Question: I have SQL Server 2014, 2 tables "doubles" and "export_table" with the same fields: "code", "inn". These tables contain duplicates; if the "Inn" fields match, the "code" also matches.
1. I need to take each value of the "Inn" field from the "doubles" table for which there are duplicates in this table and there are values in the second table.
2. For each duplicate of the selected "Inn" value from the first table, check to see if all the "codes" in the "export_table".
3. If there are none, then delete all "codes" from the "export_table" table corresponding to the codes of "doubles" table.
Below is the code what I am trying.
'''
SELECT count([t1].inn) as r1,t1.inn,count([t2].inn) as r2,t2.inn
FROM [export_table] as t1 right join doubles as t2 on
t1.inn=t2.inn group by t1.inn,t2.inn order by r2 asc
'''
 "task"
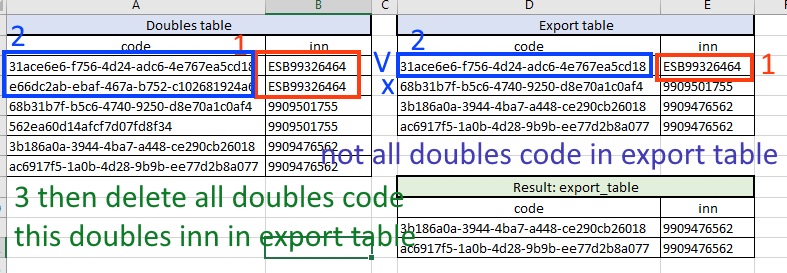
Answer: Please try this (I used temp tables, but please replace with your regular tables):
'''
IF (OBJECT_ID('tempdb..#doubles') IS NOT NULL)
BEGIN
DROP TABLE #doubles
END;
IF (OBJECT_ID('tempdb..#export_table') IS NOT NULL)
BEGIN
DROP TABLE #export_table
END;
CREATE TABLE #doubles ([code] varchar(100), inn varchar(50))
CREATE TABLE #export_table ([code] varchar(100), inn varchar(50))
Insert INTO #doubles([code], [inn])
values
('c1', 'inn1')
, ('c2', 'inn1')
, ('c3', 'inn2')
, ('c4', 'inn2')
, ('c5', 'inn3')
, ('c6', 'inn3')
Insert INTO #export_table([code], [inn])
values
('c1', 'inn1')
, ('c3', 'inn2')
, ('c5', 'inn3')
, ('c6', 'inn3')
-- if you want to see what gets deleted comment line with delete and uncomment the line with select.
delete et
--select et.*
from #export_table et
join (
select t1.inn, t1.code
from (select code, inn, Row_number() over (PARTITION BY inn order by inn) as dup_cnt from #doubles) t1
left join #export_table t2 on t2.inn = t1.inn and t2.code = t1.code
where t2.code is null and t1.code is not null and t1.dup_cnt > 1
) tbl on et.inn = tbl.inn
-- Based on the description, #doubles should show original count which is 6 and #export_table shows 2 records
select * from #doubles
select * from #export_table
'''